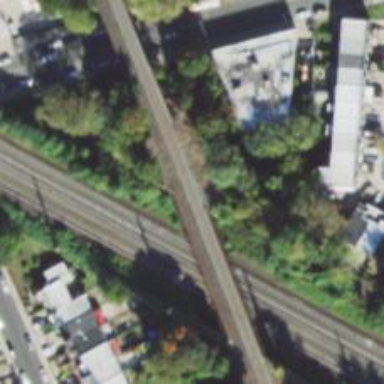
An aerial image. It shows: Abandoned railway.